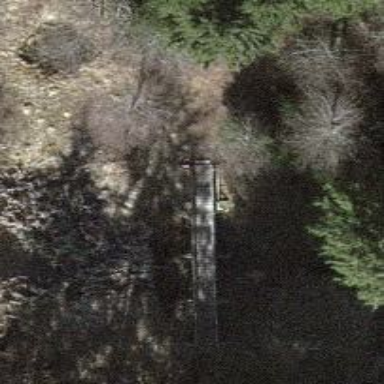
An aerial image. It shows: Path on bridge.